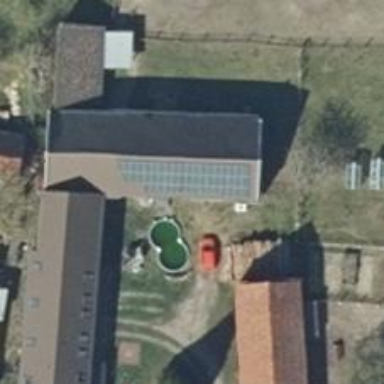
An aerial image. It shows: Solar photovoltaic panel generating electricity through small installation.